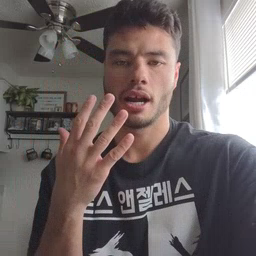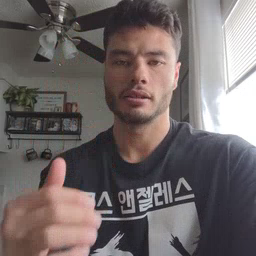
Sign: sad